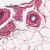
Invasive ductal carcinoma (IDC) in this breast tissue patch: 0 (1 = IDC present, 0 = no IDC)